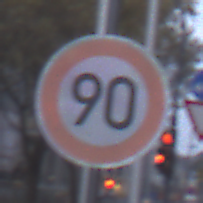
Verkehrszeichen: Geschwindigkeit90
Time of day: SunriseSunset
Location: Outdoor (Urban)
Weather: PartlyCloudy
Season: NotSpecified
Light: Natural